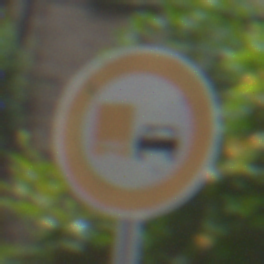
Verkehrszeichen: UeberholverbotKraftfahrzeuge
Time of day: MorningAfternoon
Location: Outdoor (Urban)
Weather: Overcast
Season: NotSpecified
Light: Natural